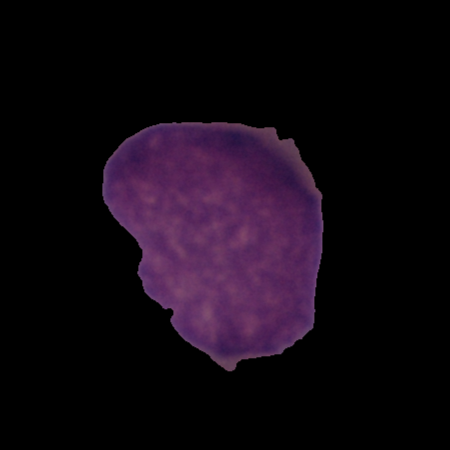
Label: healthy